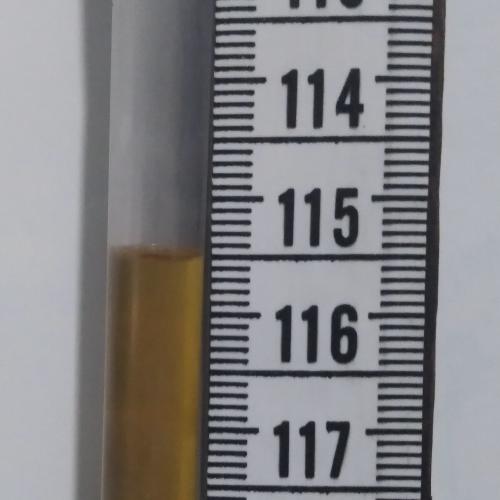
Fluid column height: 115.5 cm